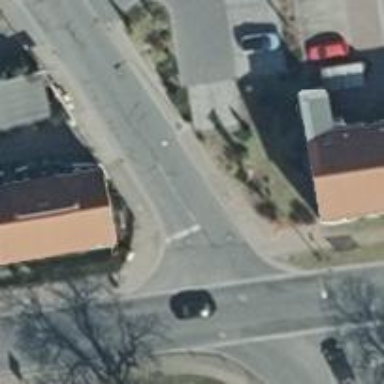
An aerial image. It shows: Footway crossing.